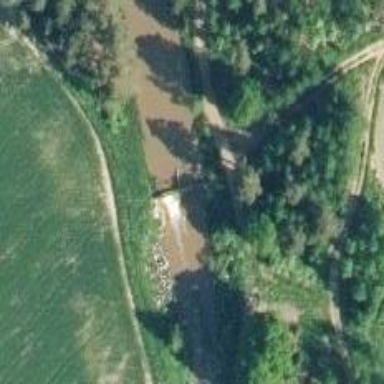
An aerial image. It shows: Weir in waterway.